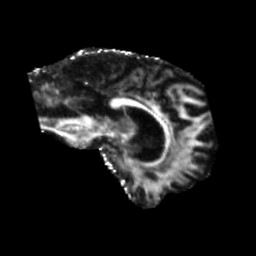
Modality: FA
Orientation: sagittal
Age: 70
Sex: male
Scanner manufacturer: siemens
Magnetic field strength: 3 T
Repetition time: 5.25 s
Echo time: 0.08 s